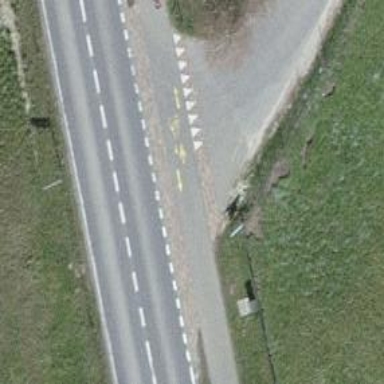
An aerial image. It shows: Unmarked road crossing.